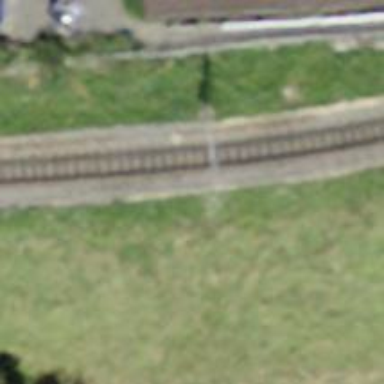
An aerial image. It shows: Narrow-gauge railway track with electrified contact line. The railway has one track.